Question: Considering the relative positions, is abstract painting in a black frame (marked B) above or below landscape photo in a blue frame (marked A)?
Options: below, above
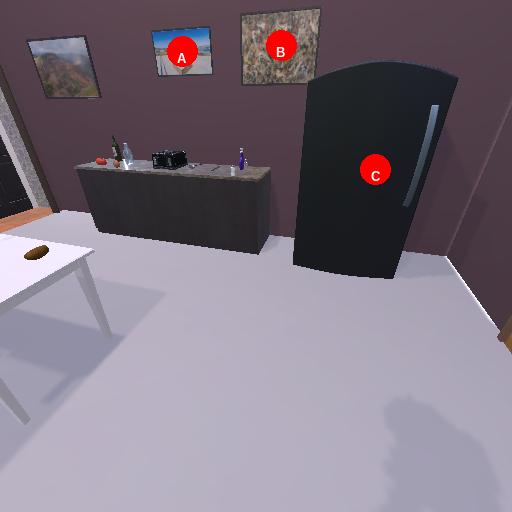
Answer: below